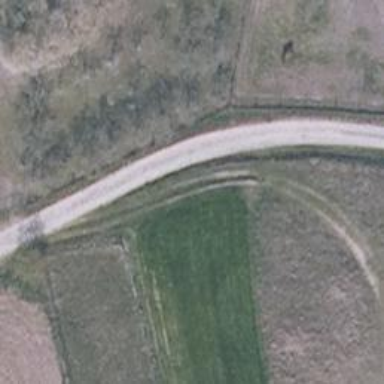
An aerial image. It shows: Residential road with dirt surface.